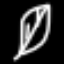
Label: leaf